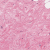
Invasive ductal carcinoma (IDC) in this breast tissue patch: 0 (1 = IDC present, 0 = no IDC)